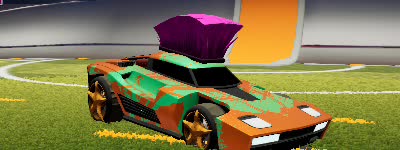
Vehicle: breakout